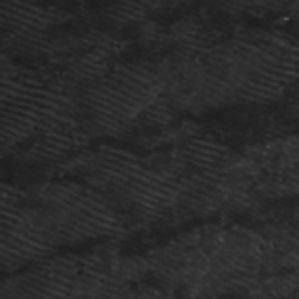
Label: frost